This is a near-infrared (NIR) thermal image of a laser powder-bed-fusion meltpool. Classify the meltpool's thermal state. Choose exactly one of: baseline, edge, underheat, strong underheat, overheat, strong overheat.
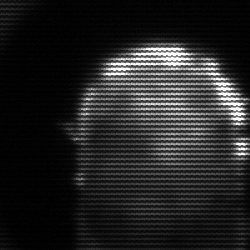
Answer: baseline